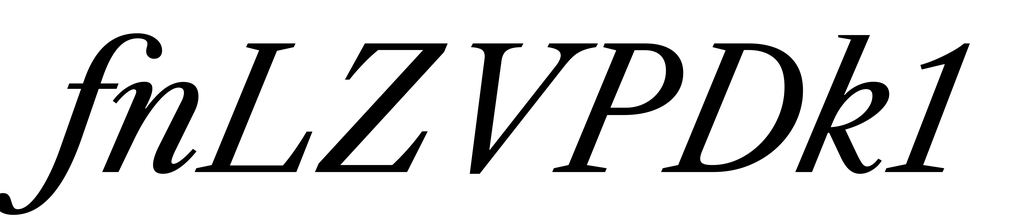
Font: LibreCaslonText-Italic_Italic